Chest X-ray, PA view. Patient: 24 years old, sex F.
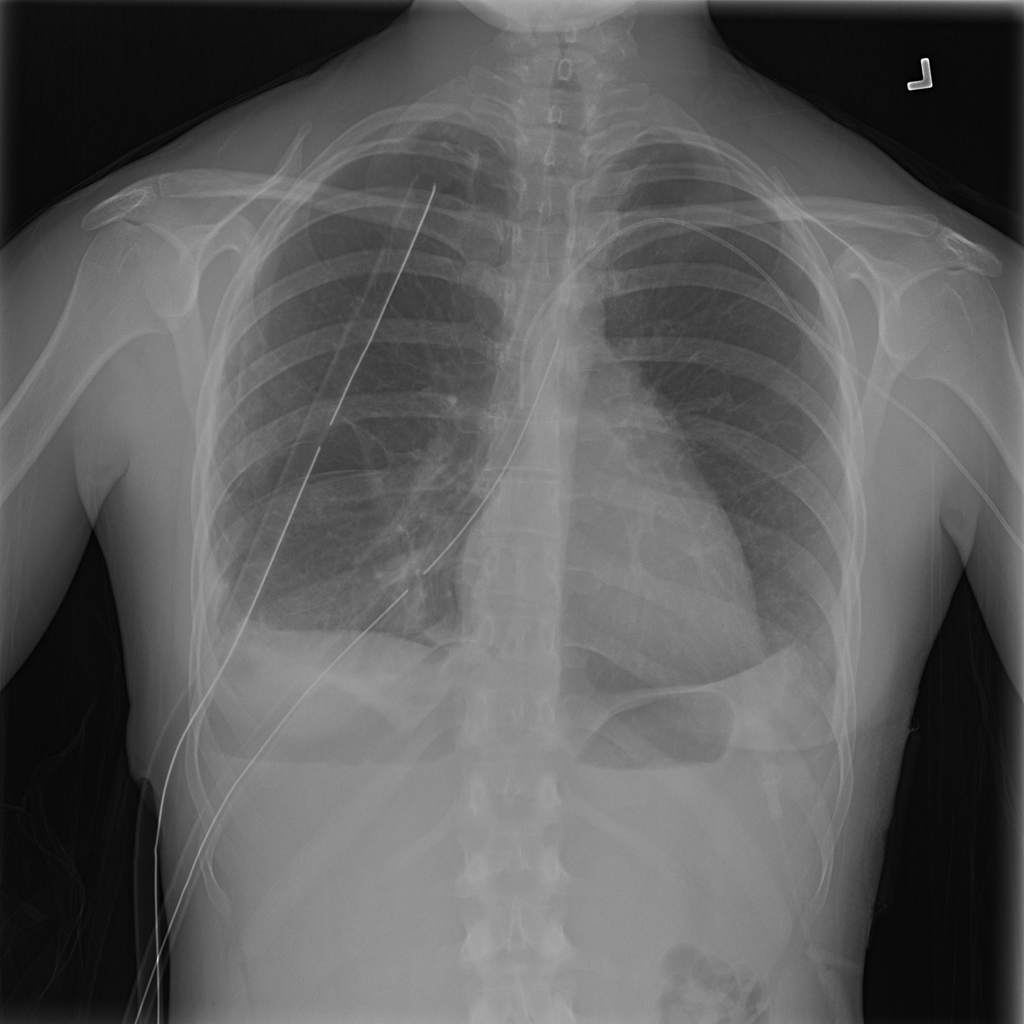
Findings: No Finding